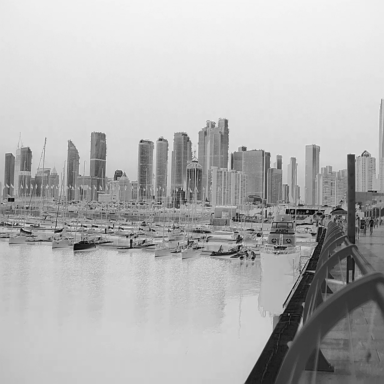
There are three canoes in the infrared image.